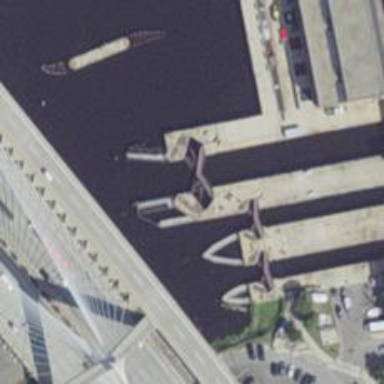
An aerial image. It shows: Bridge supported by pivot pier.